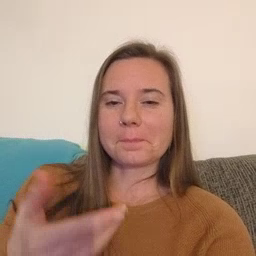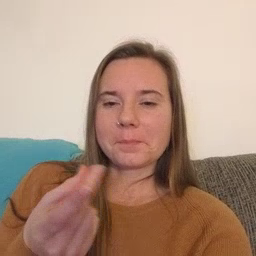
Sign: puppy